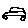
Label: car